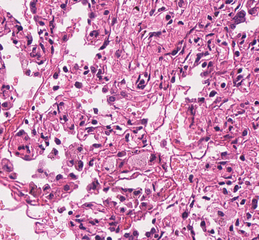
Tumor epithelial tissue: no
Tumor-associated stroma tissue: no
Normal tissue: yes